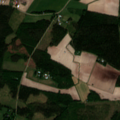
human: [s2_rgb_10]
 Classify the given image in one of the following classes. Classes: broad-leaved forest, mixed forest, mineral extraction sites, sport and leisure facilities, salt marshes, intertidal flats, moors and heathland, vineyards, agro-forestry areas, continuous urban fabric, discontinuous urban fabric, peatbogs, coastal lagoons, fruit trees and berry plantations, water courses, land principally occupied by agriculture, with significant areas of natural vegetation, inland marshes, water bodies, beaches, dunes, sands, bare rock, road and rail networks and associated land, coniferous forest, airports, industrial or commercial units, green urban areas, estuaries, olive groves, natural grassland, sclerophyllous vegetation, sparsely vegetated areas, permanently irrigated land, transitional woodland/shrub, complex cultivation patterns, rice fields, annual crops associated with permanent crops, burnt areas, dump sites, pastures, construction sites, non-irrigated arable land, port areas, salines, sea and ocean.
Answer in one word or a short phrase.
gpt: non-irrigated arable land, land principally occupied by agriculture, with significant areas of natural vegetation, coniferous forest, mixed forest